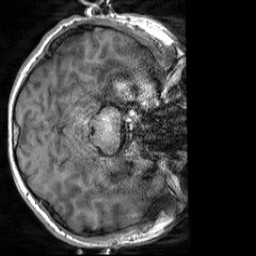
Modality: T1w
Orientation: axial
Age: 27
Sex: male
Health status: healthy
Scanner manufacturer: siemens
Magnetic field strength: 3 T
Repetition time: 2 s
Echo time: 0.00232 s